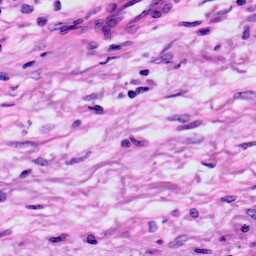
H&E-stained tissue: Skin